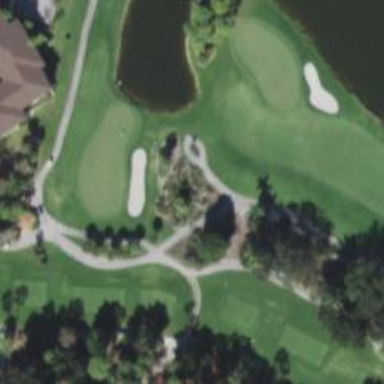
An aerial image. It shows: Path for golf carts.